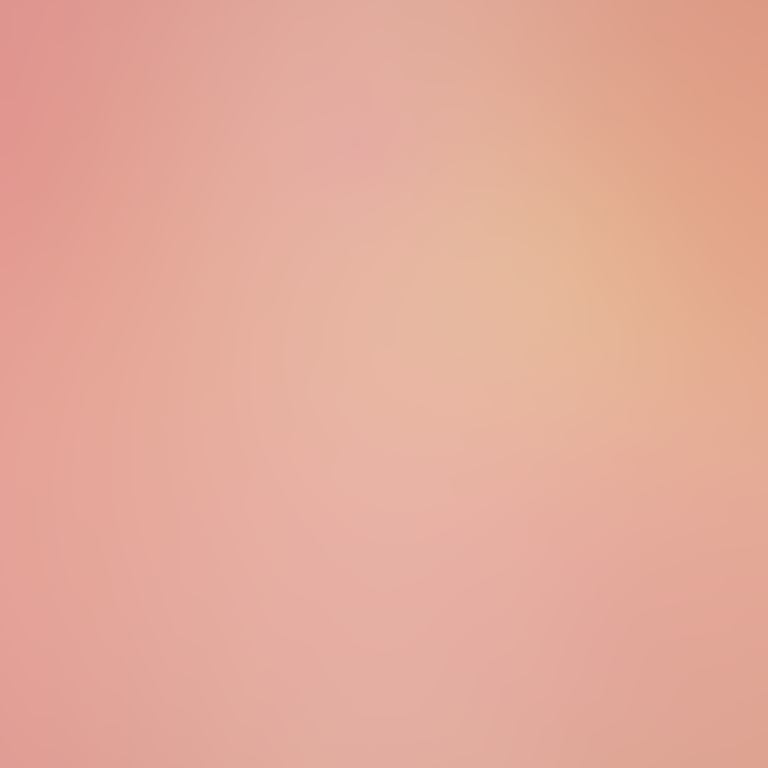
Abstract light effect, smooth gradient from soft peach to warm beige, serene atmosphere, diffuse light, no room, no furniture, no objects.